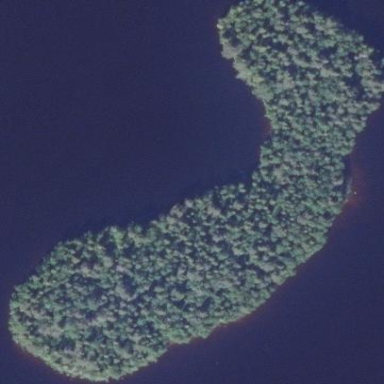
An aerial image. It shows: Islet.